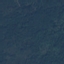
Land use / land cover class: Forest